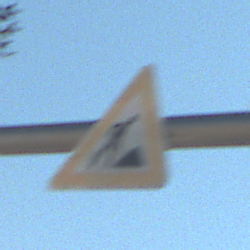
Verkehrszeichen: Arbeitsstelle
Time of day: Midday
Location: Outdoor (Nature)
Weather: Clear
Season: NotSpecified
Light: Natural